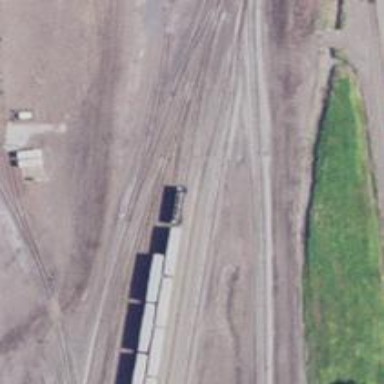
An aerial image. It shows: Railway yard used for servicing trains.